Question: I'm new to php, I'm developing a web application using php. There is a selectbox and button. When i select a value from that 'Quantity' select box it should change the Total value accordingly. But the change is happening only after click the 'checkout' button why it is happening like that? Even i press the 'F5' button, it is not changing. only when i press the button. Please help me.
Here is the image :
Select box code and total value changing code;
'''
echo "<tr>";
echo "<td width = '55%'>";
echo $NAME[$i];
echo "</td>";
echo "<td width = '15%'>";
echo $PRICE[$i];
echo "</td>";
echo "<td width = '15%' align = 'center'>";
echo "<select name='leDate1' class='textBox' id='leDate1' onchange='getvalue(this.value)'>";
$id = $_SESSION['ItemId'];
$result = mysql_query("SELECT Quantity FROM itemcategory WHERE ItemId = '$id'");
$quantity = "";
while($row = mysql_fetch_assoc($result))
{
$quantity = $row['Quantity'];
}
$title = $_SESSION['selected_option'];
echo "<option selected="true" style="display:none;">$title</option>";
for($j = 1; $j <= $quantity; $j++){
echo "<option value="$j">$j</option>";
}
echo "</select>";
echo "</td>";
echo "<td width = '15%'>";
echo $PRICE[$i]*$_SESSION['selected_option'];
echo "</td>";
echo "</tr>";
}
echo "</table>";
echo "</form>";
'''
Using this i get selected value from selectbox:
'''
if (isset($_REQUEST['leDate1'])) {
$_SESSION['selected_option'] = $_POST["leDate1"];
}
'''
Here is the code to achieve the above question :
'''
$FormName = "form2";
echo '<script language="javascript">';
echo 'function run(){';
echo 'document.'.$FormName.'.submit();';
echo '}';
echo '</script>';
'''
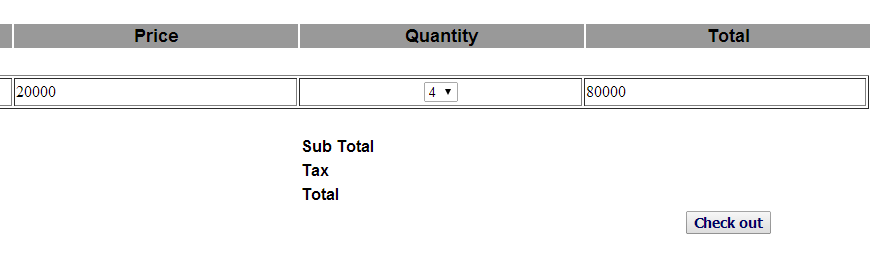
Answer: > But the change is happening only after click the 'checkout' button why it is happening like that?
1. The submit button will submit the form.
2. The process of submitting the form will take all the user input from the form and use it to construct an HTTP request.
3. The web server and the PHP will process that HTTP request and generate a response.
4. The response will be sent to the browser.
5. The browser will then render it.
> Even i press the 'F5' button, it is not changing.
That will cause the browser to repeat the request instead of creating a new one with the new user input.
> When i select a value from that 'Quantity' select box it should change the Total value accordingly.
Then you need to use JavaScript to either:
- - -